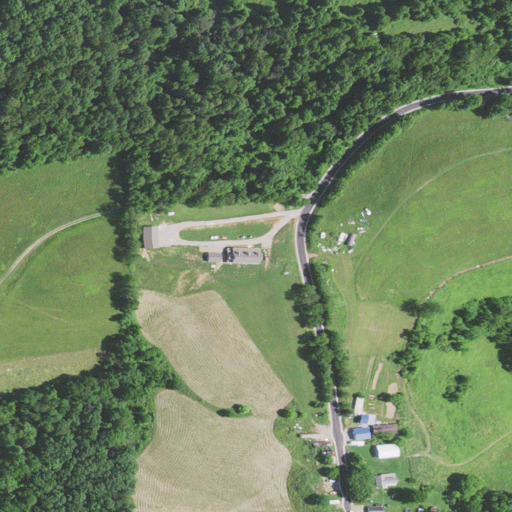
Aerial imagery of ridge(s) in West Virginia named Nauvoo Ridge containing pasture, deciduous forest, open development, mixed forest, and low intensity development